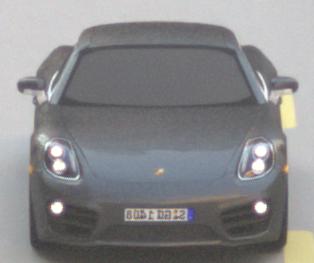
Make: Porsche
Model: Cayman
Detailed model: Cayman (981C)
Model produced from: 2013/03
Model produced until: 2014/04
Doors: 2
Color: gray
Road condition: dry road
Daytime: sunrise or sunset
Contrast: low contrast